Field crop: maize
Growth stage: 2
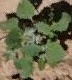
Species: chenopodium